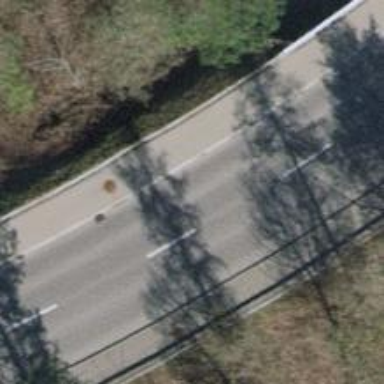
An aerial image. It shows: Tertiary road with asphalt surface and embankment.